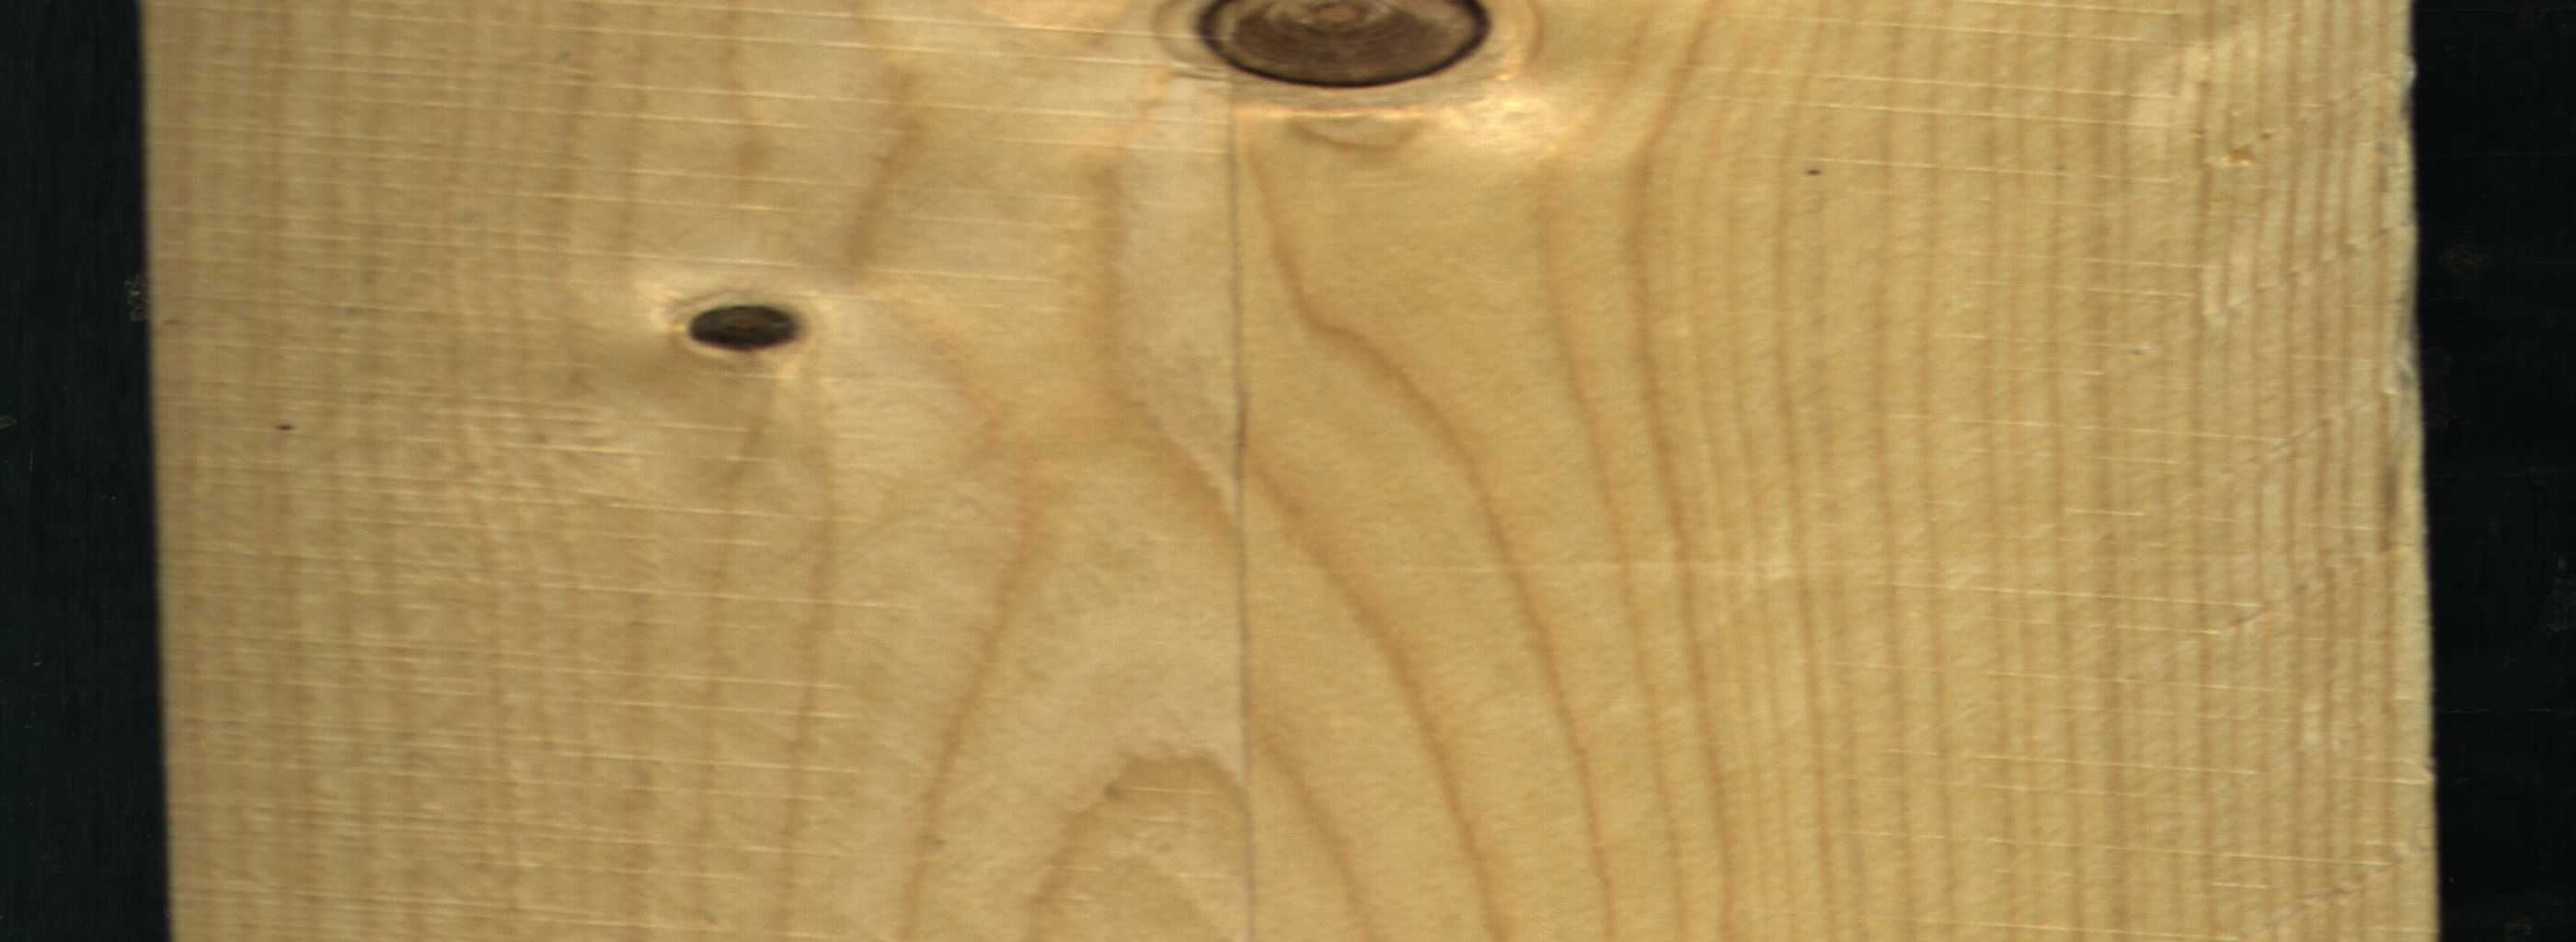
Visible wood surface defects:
Dead_Knot
Dead_Knot